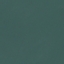
Land use / land cover: SeaLake